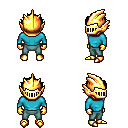
a pixel art fantasy rpg character, male body template, orc, green skin, teal long-sleeve shirt, teal pants, black bedhead hairstyle, gold helm, gold gloves, gold boots, four views (front, back, left, right), 2x2 character sprite sheet, small pixel art, hard edges, no anti-aliasing